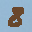
Label: 8